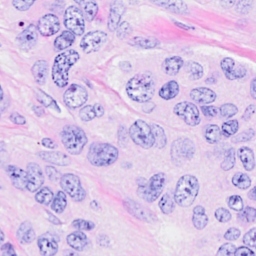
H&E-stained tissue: Breast